Here is a 2-D grayscale rendering of raw rotating-machine vibration samples (signal-to-image). What is the most likely rotor condition (normal, misalignment, unbalance, looseness)?
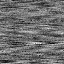
Answer: unbalance